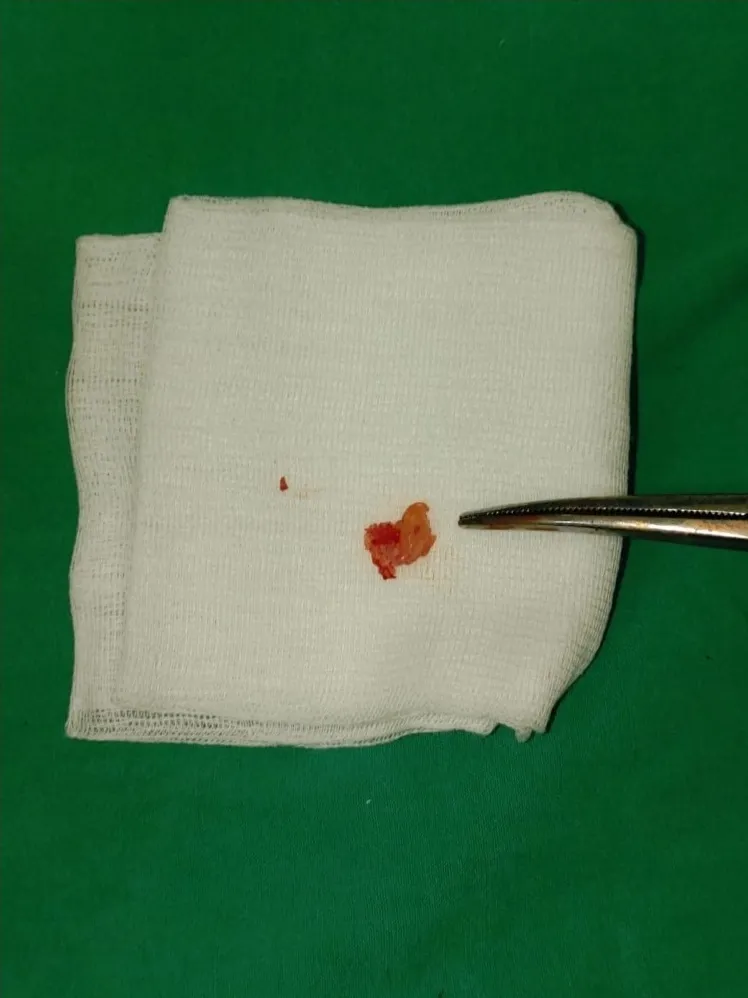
Resected specimen of intramedullary mass.
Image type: medical_photograph (other_medical_photograph)